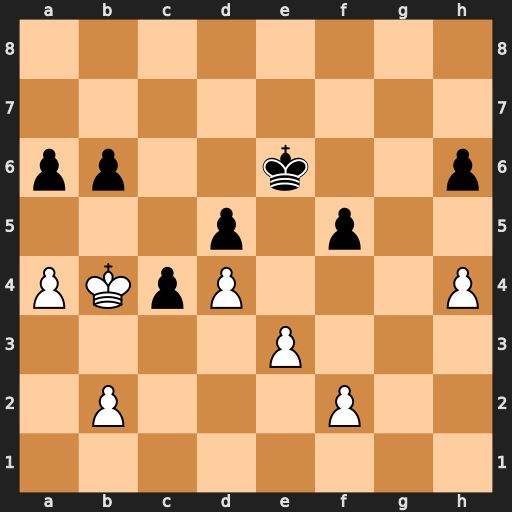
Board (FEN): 8/8/pp2k2p/3p1p2/PKpP3P/4P3/1P3P2/8
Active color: w
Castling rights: -
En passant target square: -
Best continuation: a5 b5 Kc5 h5 f3 b4 Kxb4